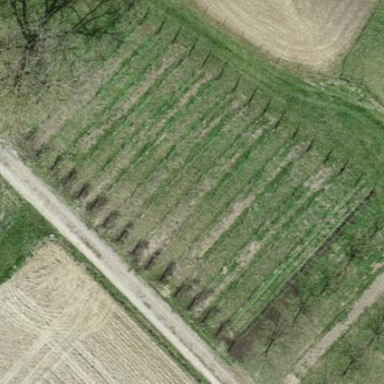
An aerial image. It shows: Beautiful vineyard in the countryside.